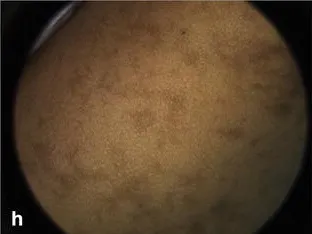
Clinical features of incontinentia pigmenti. Linear hyperpigmentation (lines of Blaschko) were consistent with incontinentia pigmenti.
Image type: endoscopy (other_endoscopy)